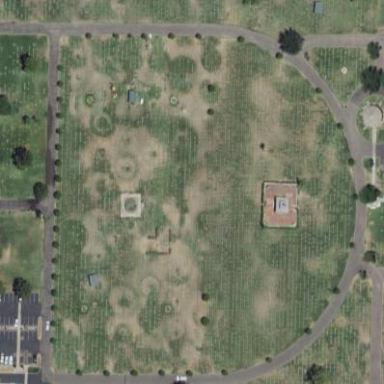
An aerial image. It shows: Cemetery.